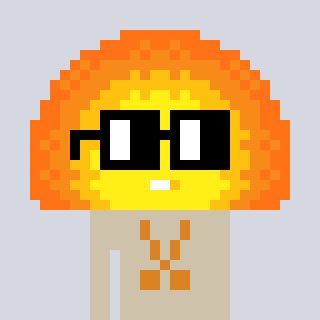
a pixel art character with square black glasses, a sunset-shaped head and a bege-colored body on a cool background